Field crop: maize
Growth stage: 1
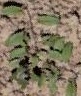
Species: convolvulus